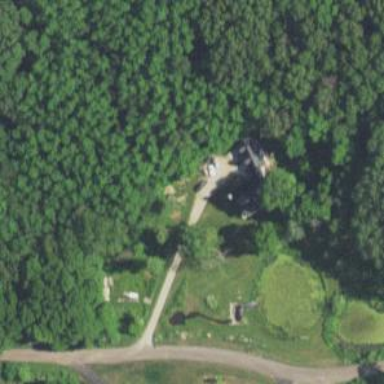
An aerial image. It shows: Driveway.